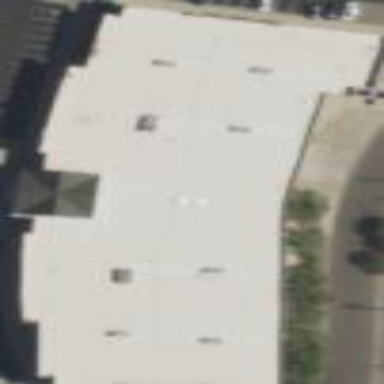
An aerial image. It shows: Building that houses furniture shop.